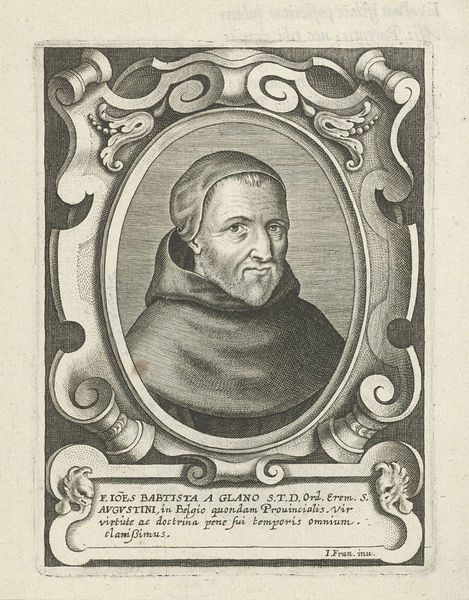
Titel: Portret van de Augustijn Joannes Baptista a Glano
Künstler: Cornelis (I) Galle
Standort: Amsterdam
Institution: Rijksmuseum
Schlagwörter: portrait, latin, estampe, moine, luther, religieux, belgique, calvin, batista